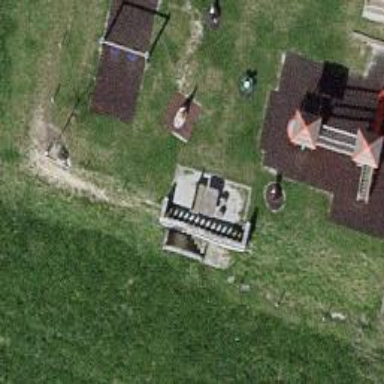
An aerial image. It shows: Picnic table made of concrete.